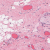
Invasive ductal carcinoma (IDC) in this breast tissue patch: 0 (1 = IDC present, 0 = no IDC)